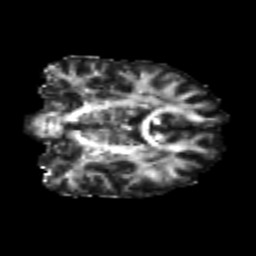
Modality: FA
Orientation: coronal
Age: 24
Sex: female
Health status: healthy
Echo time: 0.074 s